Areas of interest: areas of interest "Industrial Zone of Dongguan Kuaiyi Foreign Economic Development Co., Ltd."
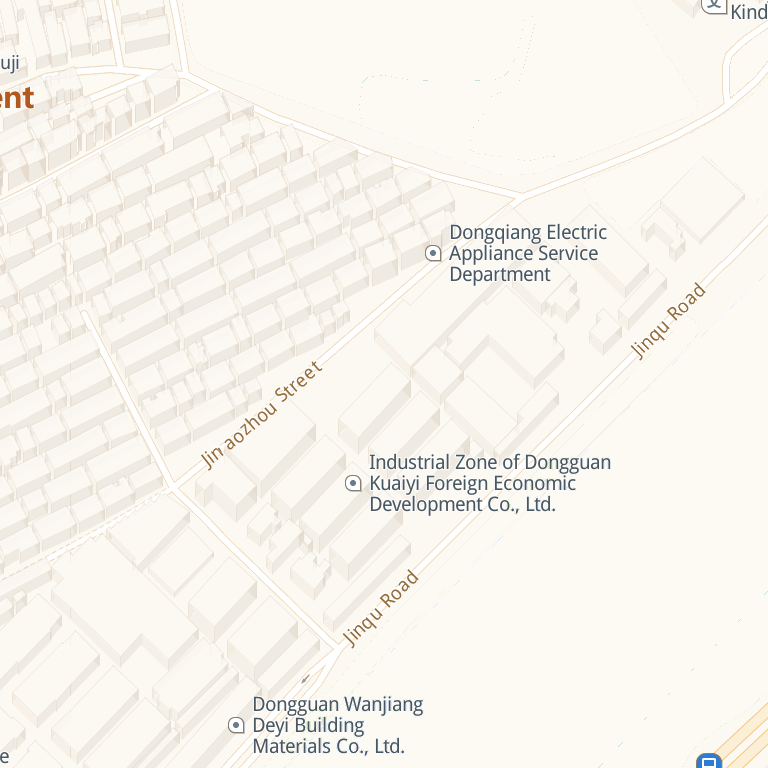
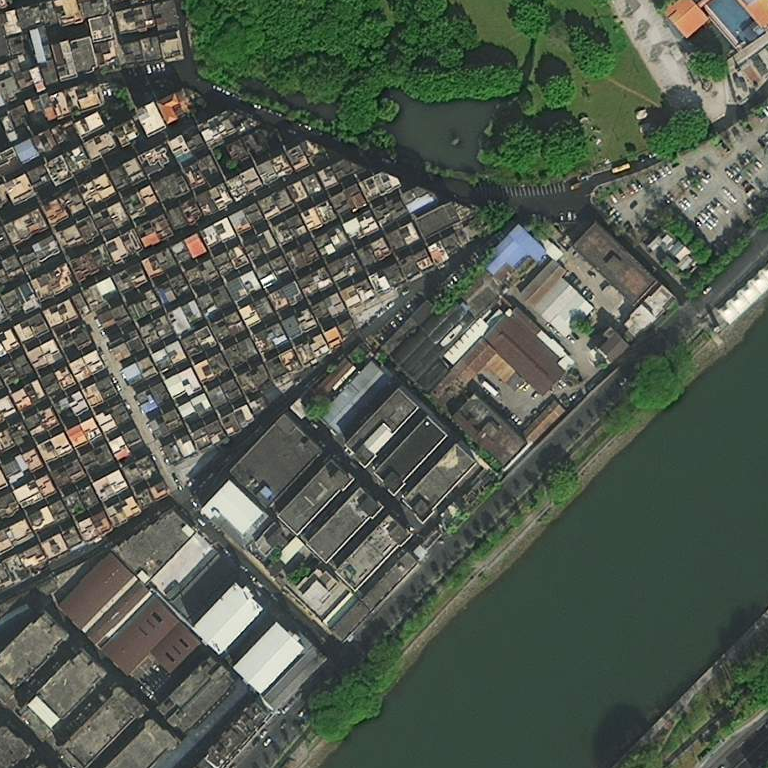